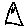
Label: triangle